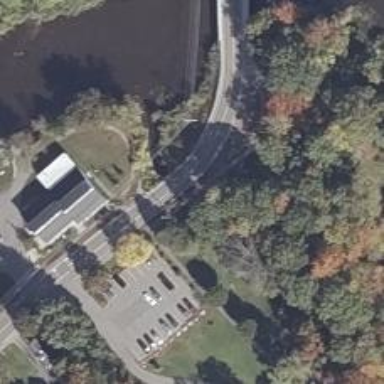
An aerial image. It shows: Footway bridge.